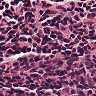
Metastatic tissue present: no